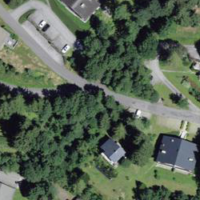
EUNIS habitat code: 55
Species observed at this site:
Stachys sylvatica